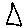
Label: triangle